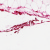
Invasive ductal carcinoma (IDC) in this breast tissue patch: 0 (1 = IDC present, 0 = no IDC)